Question: I want to get the CPU utilization over time and turn the records into plot diagrams. I have surveyed some method for utilization, like shell command 'top', 'dumpsys'.
'''
Usage: top [ -m max_procs ] [ -n iterations ] [ -d delay ] [ -s sort_column ] [ -t ] [ -h ]
-m num Maximum number of processes to display.
-n num Updates to show before exiting.
-d num Seconds to wait between updates.
-s col Column to sort by (cpu,vss,rss,thr).
-t Show threads instead of processes.
-h Display this help screen.
'''
<URL>
'''
~$ adb shell dumpsys cpuinfo
'''
I try to customize the chart like 'TaskSpy' and add some details to analysis. It will be better to analysis on PC/MAC. Can I log the data periodically and efficiently by adb shell command?

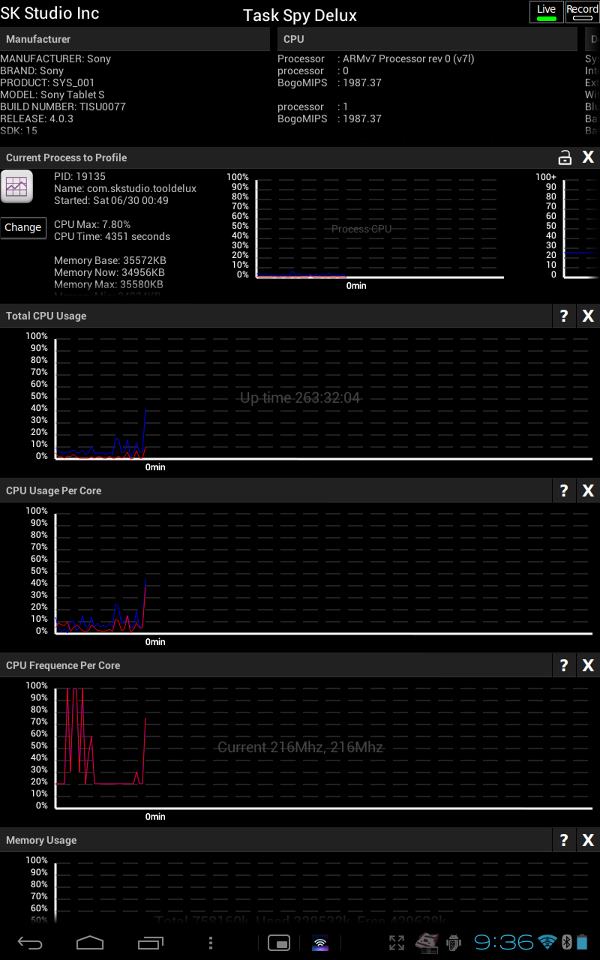
Answer: I finally use 'top' command and log it to a txt file
'''
top -d 1|grep 'CPU' > /sdcard/xxx.txt
'''
I choose to use top command in busybox. By using original Android top command, I can't grep the data in discrete time. In order not to increase utilization of CPU, other calculations, like graph, will be done after logging.
If there are better answers, please let me know. Thanks